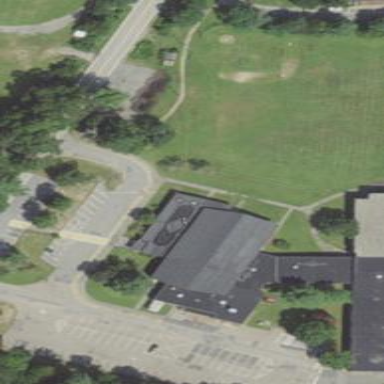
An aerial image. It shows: School building.